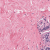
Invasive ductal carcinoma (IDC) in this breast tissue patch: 0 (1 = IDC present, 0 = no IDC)